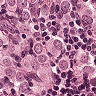
Metastatic tissue present: yes